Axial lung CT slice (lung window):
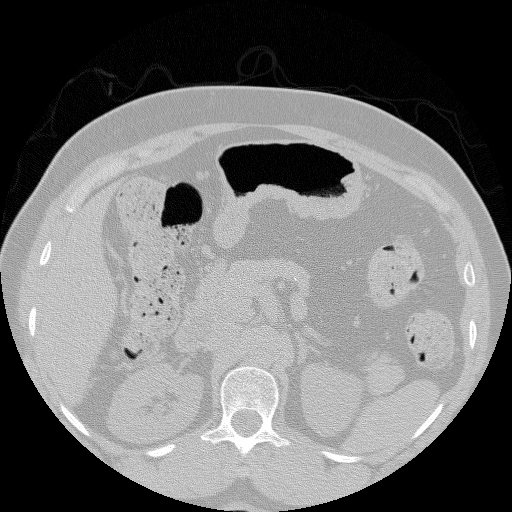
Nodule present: no